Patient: sex F, age 65
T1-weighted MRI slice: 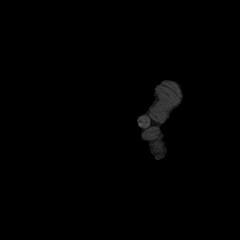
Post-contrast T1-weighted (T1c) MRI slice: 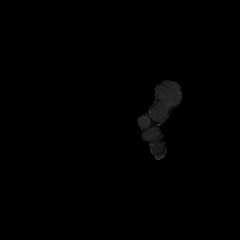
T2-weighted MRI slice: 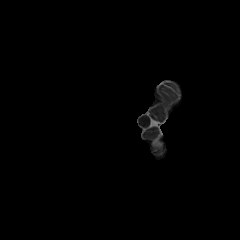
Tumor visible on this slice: no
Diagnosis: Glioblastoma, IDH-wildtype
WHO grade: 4